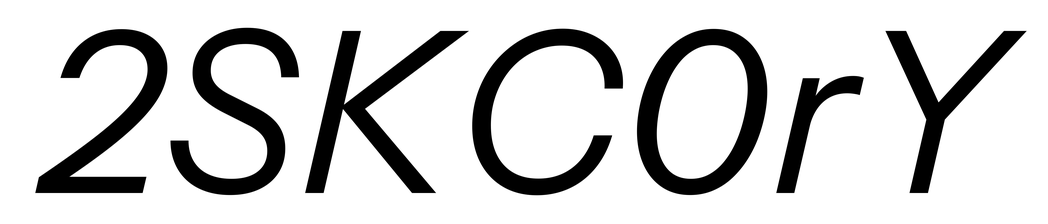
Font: InstrumentSans-Italic_Italic